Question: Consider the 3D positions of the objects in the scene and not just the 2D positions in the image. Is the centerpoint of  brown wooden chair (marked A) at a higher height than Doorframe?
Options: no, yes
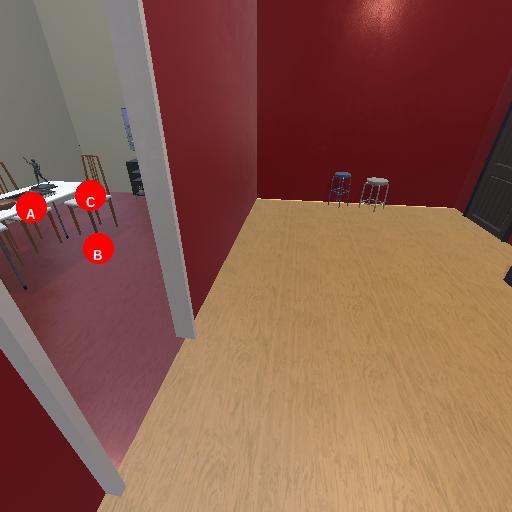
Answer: no